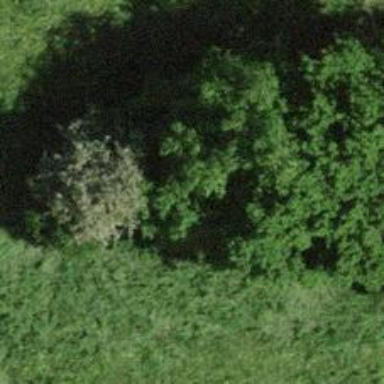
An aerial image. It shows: Row of deciduous broadleaved trees.